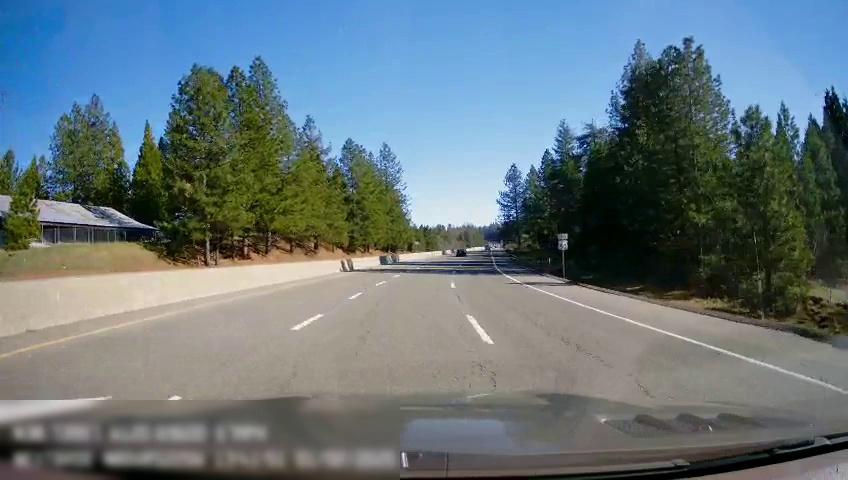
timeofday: Day
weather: Sunny
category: Drivable Space
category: Vehicles | Car
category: Lanes | Alternate Lane
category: Lanes | Current Lane
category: Lanes | Current Lane
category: Lanes | Alternate Lane
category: Traffic | Signs